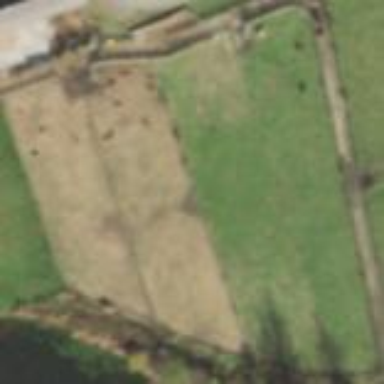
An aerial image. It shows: Farmyard area.